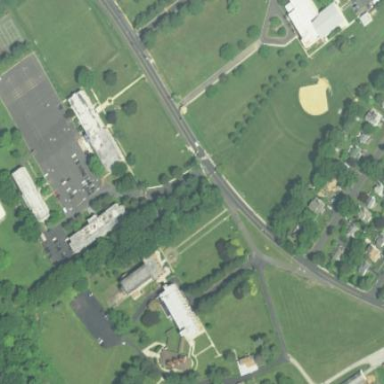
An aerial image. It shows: School.